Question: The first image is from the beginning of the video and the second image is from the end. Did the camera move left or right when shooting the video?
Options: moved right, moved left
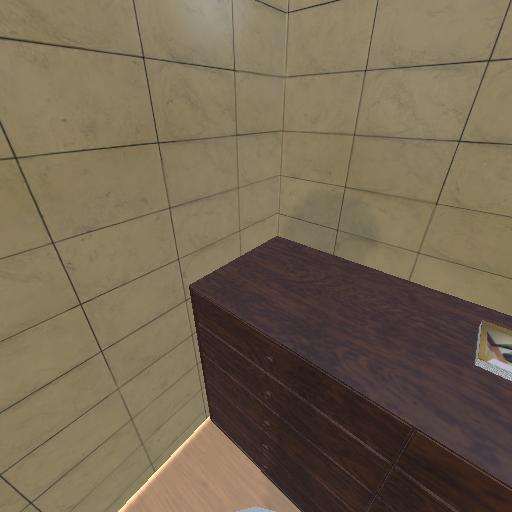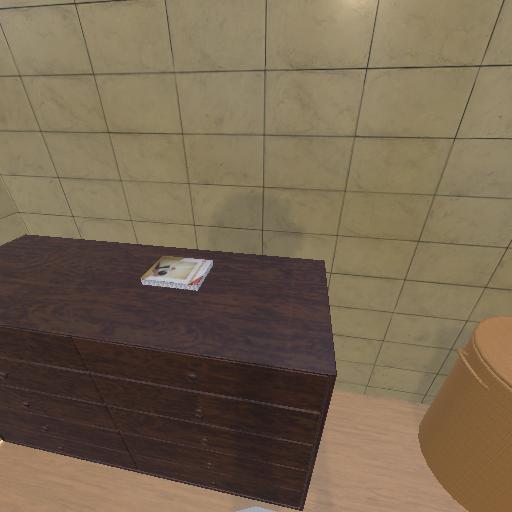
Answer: moved right